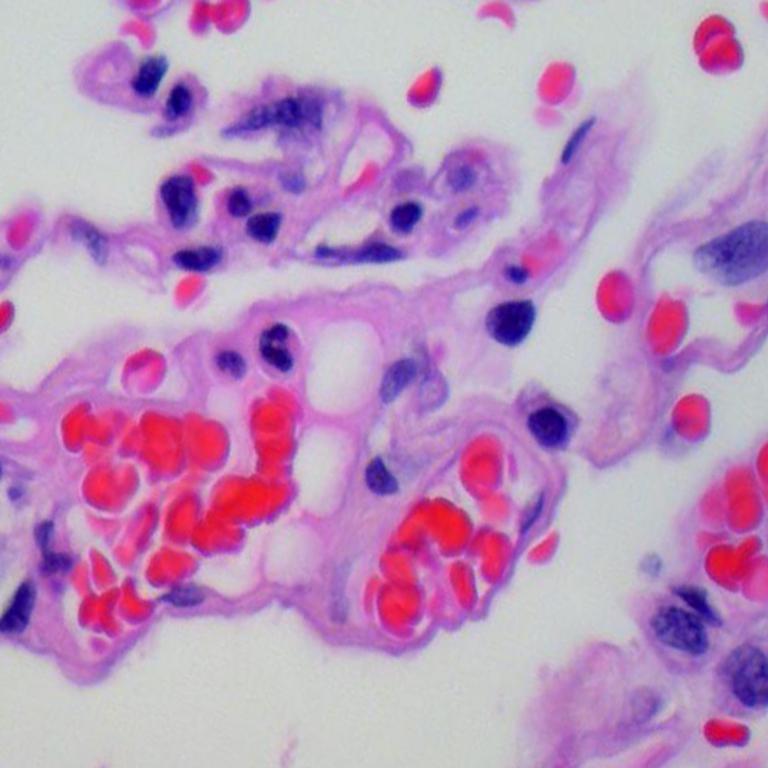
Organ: lung
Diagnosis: benign